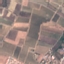
Land use / land cover: PermanentCrop